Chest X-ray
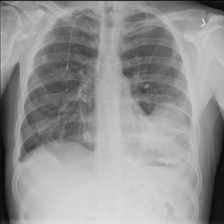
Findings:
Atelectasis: negative
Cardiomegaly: negative
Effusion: positive
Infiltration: negative
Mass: positive
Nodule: negative
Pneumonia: negative
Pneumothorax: negative
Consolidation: negative
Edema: negative
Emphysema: negative
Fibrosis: negative
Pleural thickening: negative
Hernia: negative